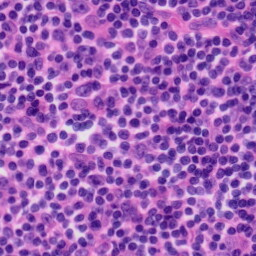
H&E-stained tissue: Tonsil